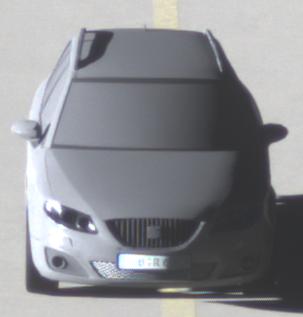
Make: SEAT
Model: Exeo ST 1.6
Detailed model: Exeo (3R) ST
Model produced from: 2010/05
Model produced until: 2010/08
Doors: 5
Color: gray
Road condition: dry road
Daytime: sunrise or sunset
Contrast: high contrast